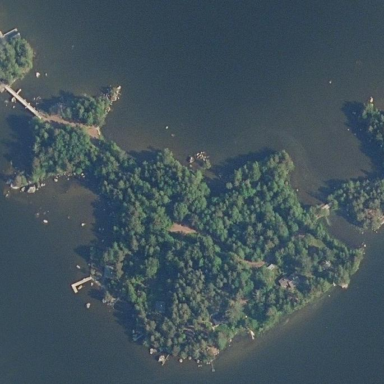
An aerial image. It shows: Island.